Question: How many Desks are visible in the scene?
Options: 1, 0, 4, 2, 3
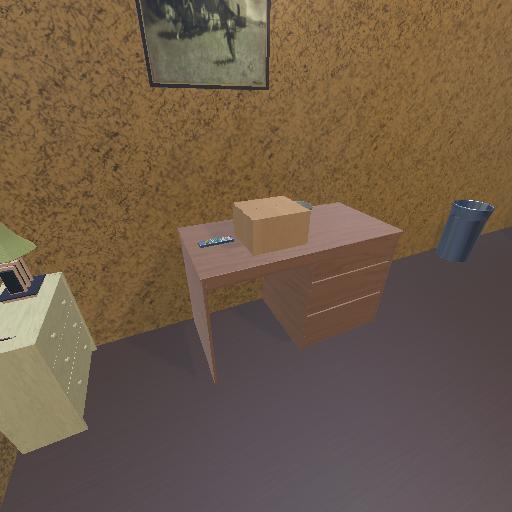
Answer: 1